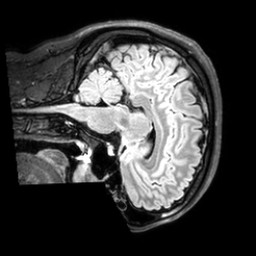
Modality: T1w
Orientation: sagittal
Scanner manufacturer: philips
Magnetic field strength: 3 T
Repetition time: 4.8 s
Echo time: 0.2586 s